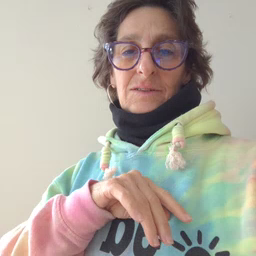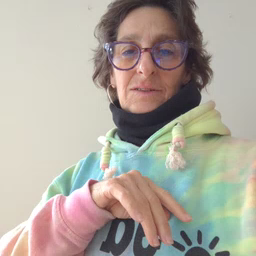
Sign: close